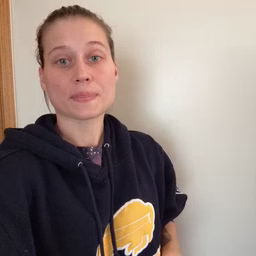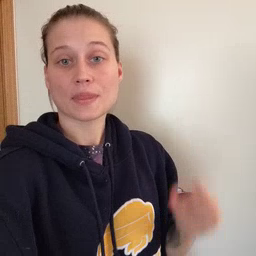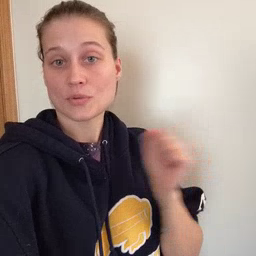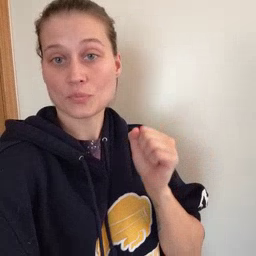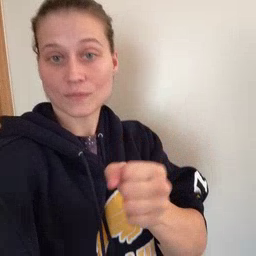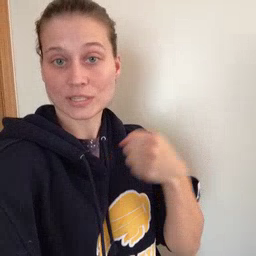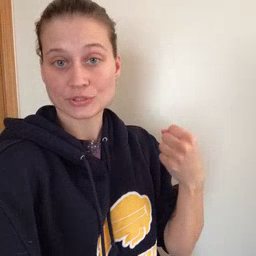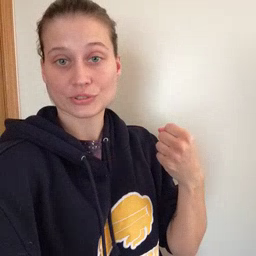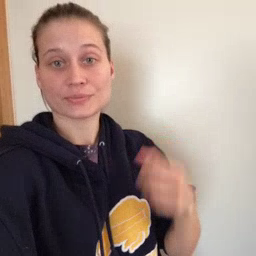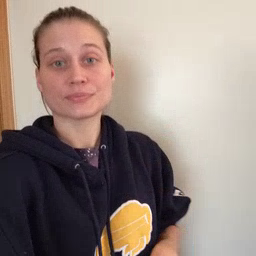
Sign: refrigerator